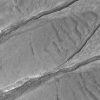
Atmospheric dust classification: not_dusty